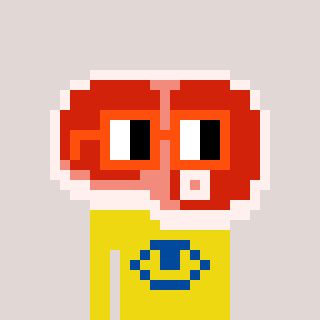
a pixel art character with square orange glasses, a steak-shaped head and a yellow-colored body on a warm background